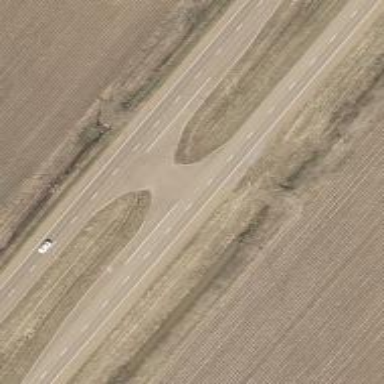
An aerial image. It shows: Trunk link highway.